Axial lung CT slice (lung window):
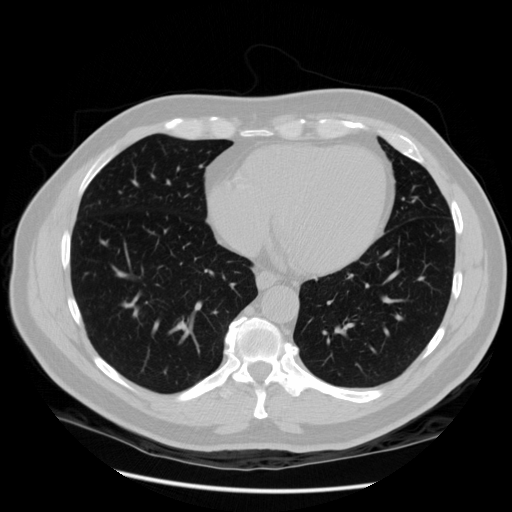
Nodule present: no